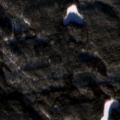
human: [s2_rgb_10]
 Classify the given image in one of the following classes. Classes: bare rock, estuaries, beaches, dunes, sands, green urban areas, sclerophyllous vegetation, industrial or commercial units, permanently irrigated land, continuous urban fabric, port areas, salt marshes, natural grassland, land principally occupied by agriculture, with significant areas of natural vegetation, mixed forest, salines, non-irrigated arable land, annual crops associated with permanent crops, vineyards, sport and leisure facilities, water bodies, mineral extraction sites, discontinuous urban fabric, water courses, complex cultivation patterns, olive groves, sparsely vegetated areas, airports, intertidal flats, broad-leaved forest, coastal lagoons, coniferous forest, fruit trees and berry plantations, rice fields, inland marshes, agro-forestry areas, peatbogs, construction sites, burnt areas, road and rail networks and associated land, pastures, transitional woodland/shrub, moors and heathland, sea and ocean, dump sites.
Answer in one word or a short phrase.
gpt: coniferous forest, mixed forest